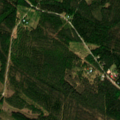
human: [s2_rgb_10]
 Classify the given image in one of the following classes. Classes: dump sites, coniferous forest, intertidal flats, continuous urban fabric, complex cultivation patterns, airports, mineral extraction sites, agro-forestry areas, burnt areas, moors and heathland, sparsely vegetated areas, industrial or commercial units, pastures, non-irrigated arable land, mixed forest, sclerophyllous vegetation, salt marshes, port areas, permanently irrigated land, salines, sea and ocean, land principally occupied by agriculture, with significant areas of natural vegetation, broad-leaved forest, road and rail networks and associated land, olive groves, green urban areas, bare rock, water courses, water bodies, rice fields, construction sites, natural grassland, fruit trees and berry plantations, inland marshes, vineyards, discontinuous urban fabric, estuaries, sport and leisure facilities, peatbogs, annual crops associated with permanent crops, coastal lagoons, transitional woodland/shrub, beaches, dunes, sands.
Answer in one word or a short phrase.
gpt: coniferous forest, mixed forest, transitional woodland/shrub